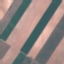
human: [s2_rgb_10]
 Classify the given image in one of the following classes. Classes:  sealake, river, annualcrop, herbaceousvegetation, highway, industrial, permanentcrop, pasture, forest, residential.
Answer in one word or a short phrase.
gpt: AnnualCrop